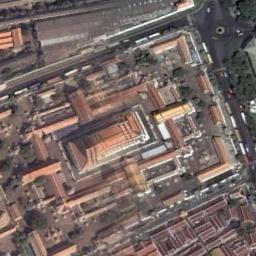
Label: palace